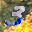
Label: 3